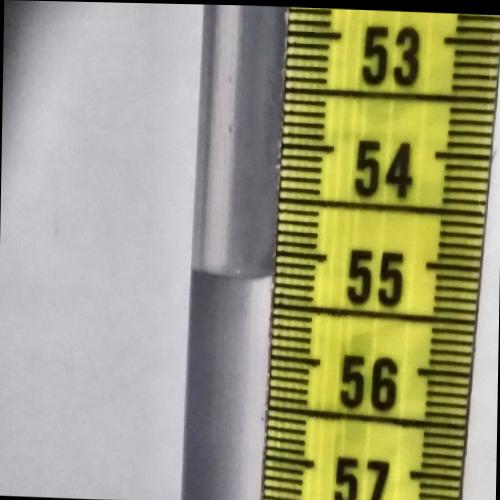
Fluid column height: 55.2 cm